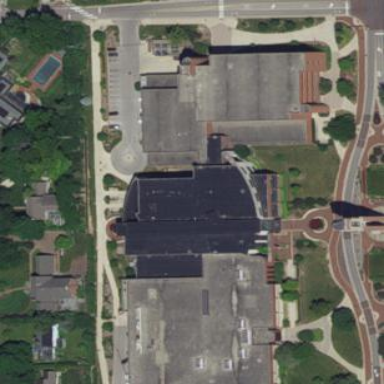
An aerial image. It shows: University building.